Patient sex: M
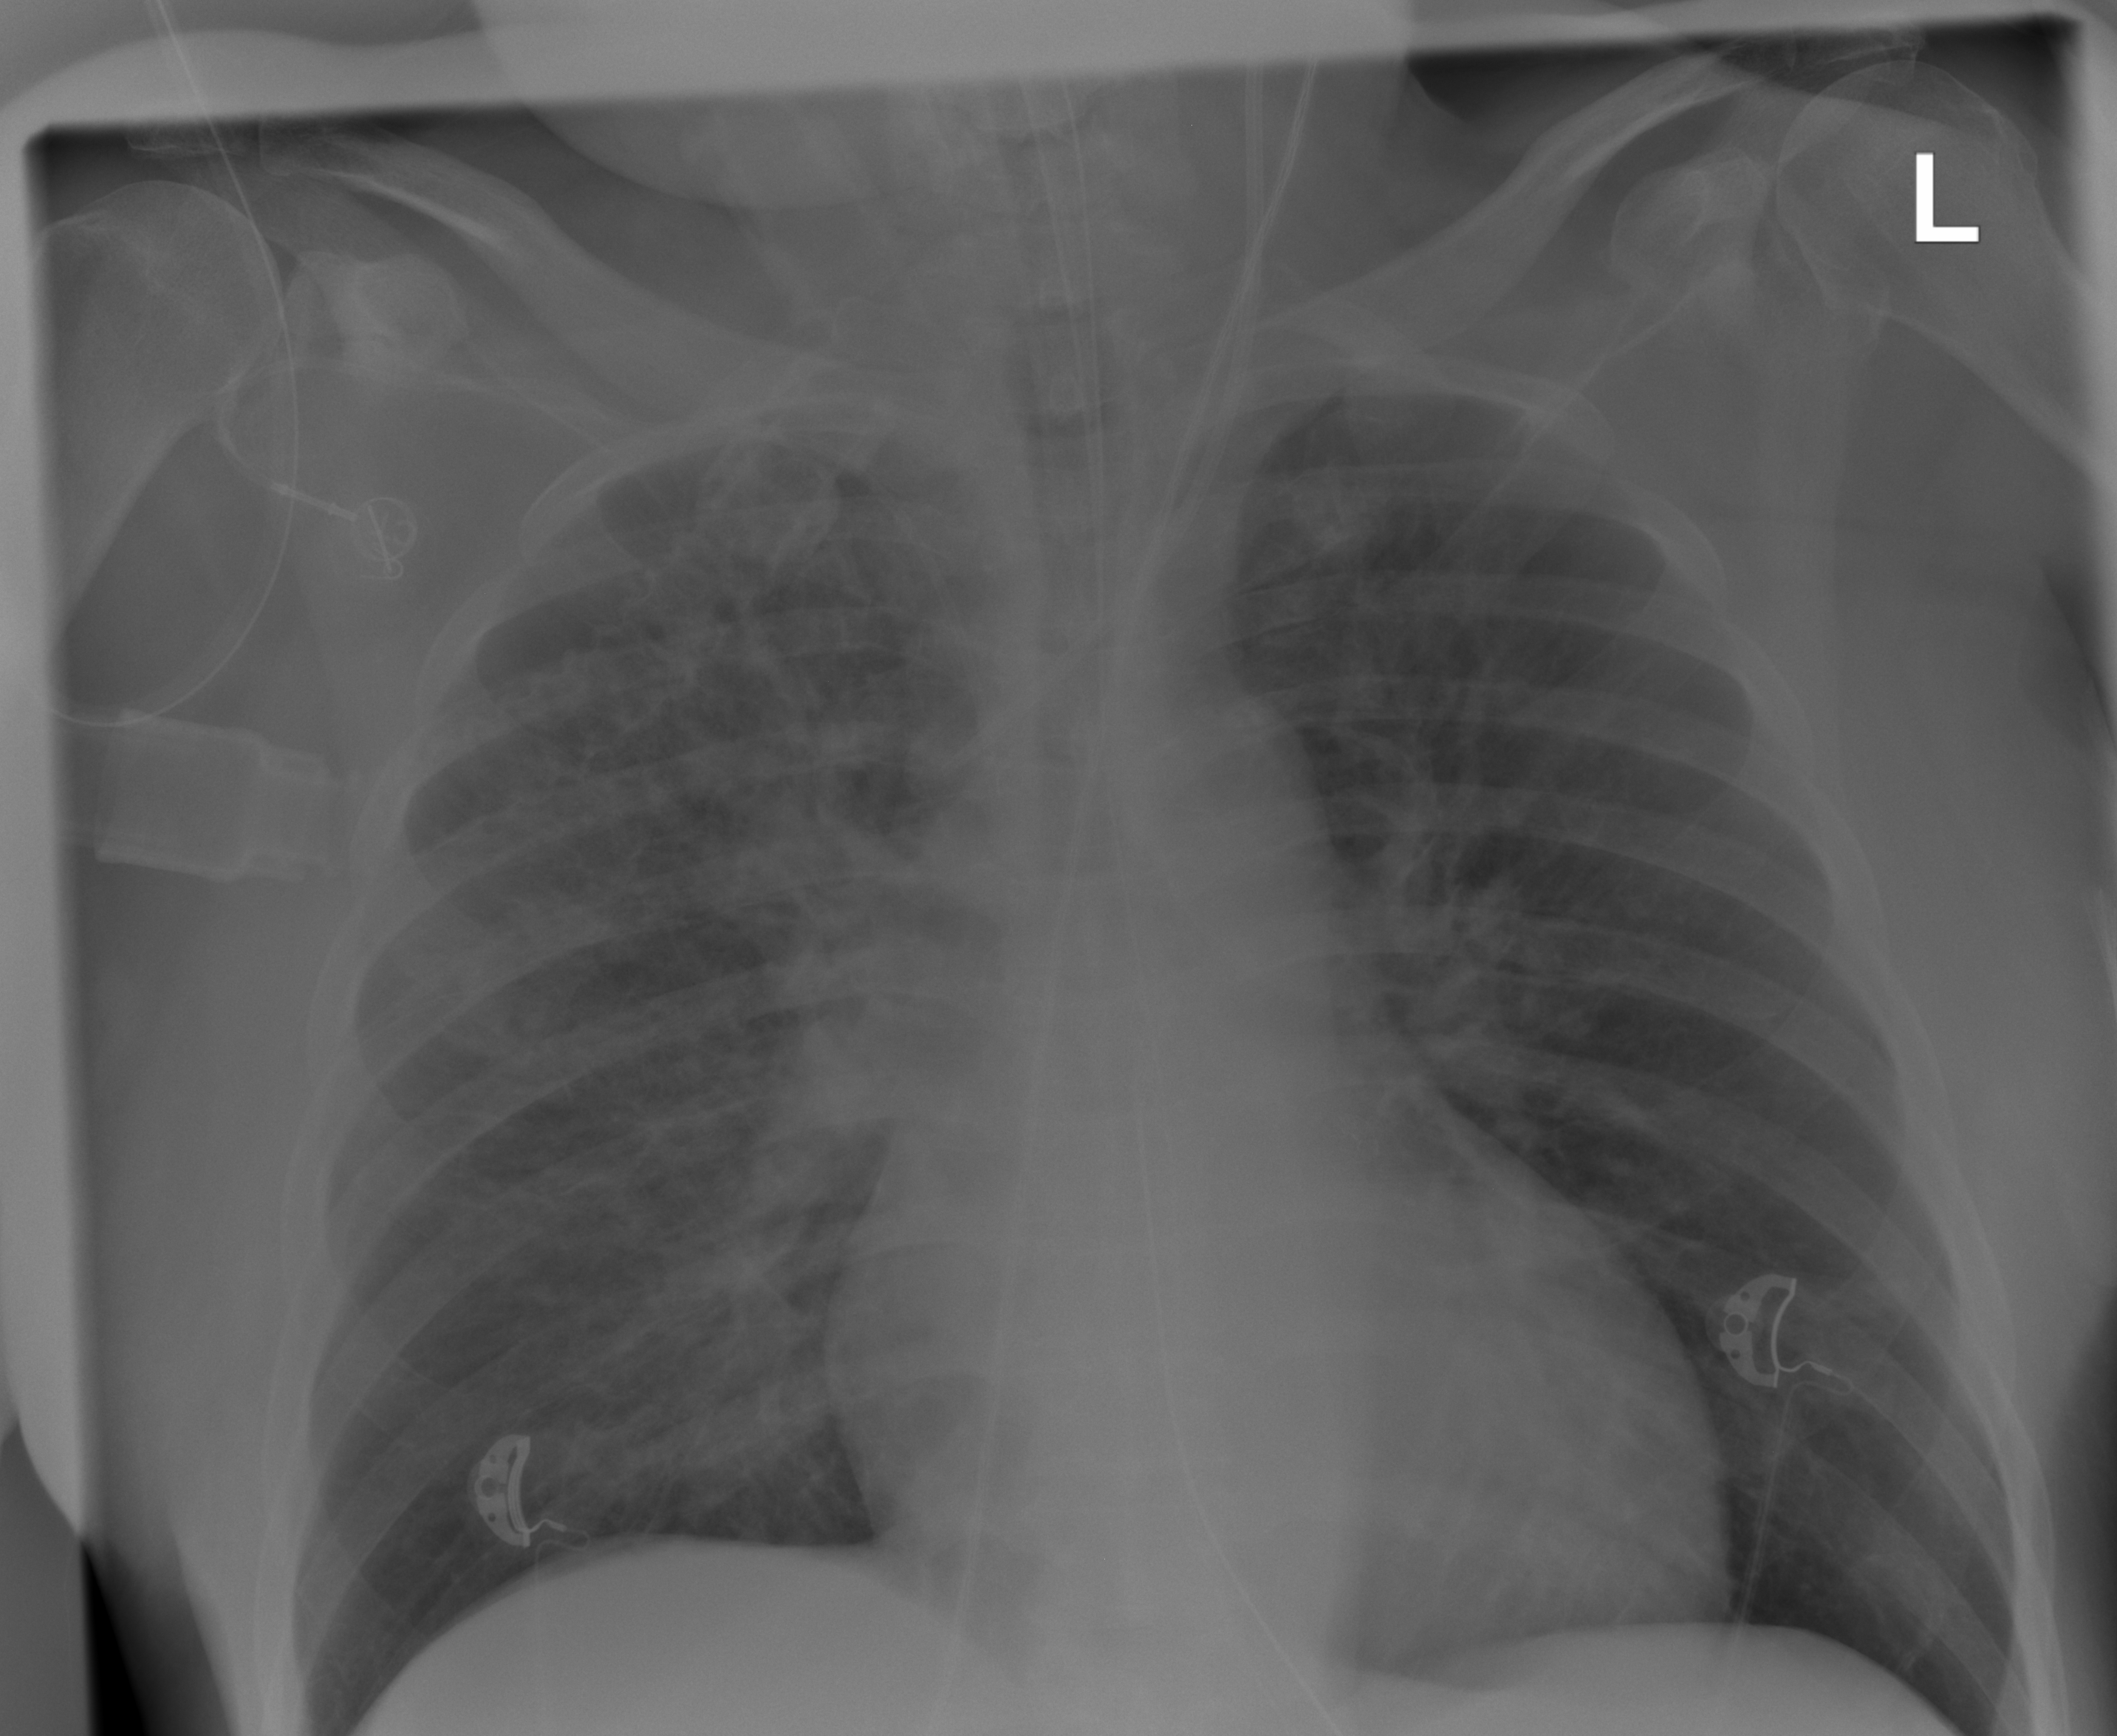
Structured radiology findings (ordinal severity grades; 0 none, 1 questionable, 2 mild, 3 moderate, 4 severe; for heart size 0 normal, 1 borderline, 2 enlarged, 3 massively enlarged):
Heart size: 0
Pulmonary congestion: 1
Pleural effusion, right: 0
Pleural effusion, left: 0
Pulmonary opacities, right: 3
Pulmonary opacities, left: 0
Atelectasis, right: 2
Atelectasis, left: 0